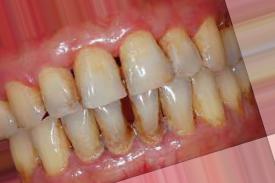
Condition: Tooth Discoloration